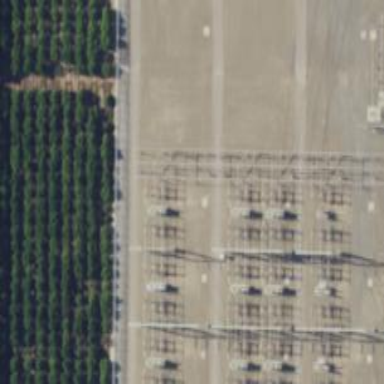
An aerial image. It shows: Switch for power supply.